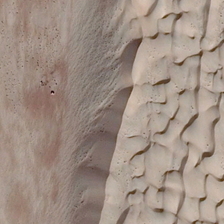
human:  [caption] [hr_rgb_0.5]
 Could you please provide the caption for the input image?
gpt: some ripples are in half of a piece of yellow desert .

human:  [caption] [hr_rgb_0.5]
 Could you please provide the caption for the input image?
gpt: some ripples are in half of a piece of yellow desert .

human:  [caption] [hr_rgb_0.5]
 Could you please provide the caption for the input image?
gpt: some ripples are in half of a piece of yellow desert .

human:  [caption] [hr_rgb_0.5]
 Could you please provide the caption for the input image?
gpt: some ripples are in half of a piece of yellow desert .

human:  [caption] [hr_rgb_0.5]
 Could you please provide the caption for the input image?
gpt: some ripples are in half of a piece of yellow desert .